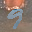
Label: 9